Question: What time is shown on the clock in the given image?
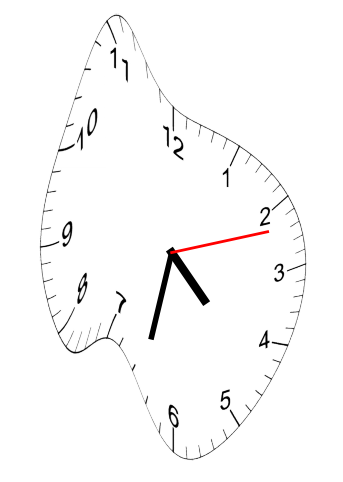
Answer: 04:32:12